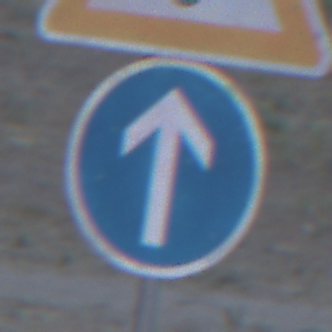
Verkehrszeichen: VorgeschriebeneFahrtrichtungGeradeaus
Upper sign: Lichtzeichenanlage
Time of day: SunriseSunset
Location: Outdoor (Urban)
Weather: Clear
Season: NotSpecified
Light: Natural